Question: I'm trying to produce with R a specific kind of diagram.

This is a description of the diagram that I am trying to obtain:
The variable ("Date") on the x-axis is a factor. Its levels are reported on the x-axis.
Also the variable on the y-axis ("Theme") is a factor, and what is plotted is the proportion of its counts for each "Date" level.
So for example let's consider this database:
'''
data <- data.frame(ID = 1:20, Date = as.factor(c(1,1,1,1, 1, 1,1, 2,2,2,2, 2, 2, 2, 2, 3,3,3, 3, 3)), Theme = as.factor(c("a","b", "b", "c", "c", "c", "c","a","a","a", "a", "b","c", "c","a","a","b","b", "b", "c")))
'''
In R, I managed to produce a stacked bar plot, counting the proportion of Theme values for each Date:
'''
ggplot(data, aes(x = Date)) + geom_bar(aes(fill = Theme), position = 'fill')
'''
My aim is to produce three connecting horizontally, for each x-axis level ("Date"), the proportion of counts of the y-axis variable ("Theme").
I found on the Web one way that could do, but I did not manage to make them work.
'''
ggplot(Theme, aes(Date)) + geom_freqpoly(aes(group = Theme, colour = Theme))
'''
(I found this formula here: <URL>
Thanks for any help!
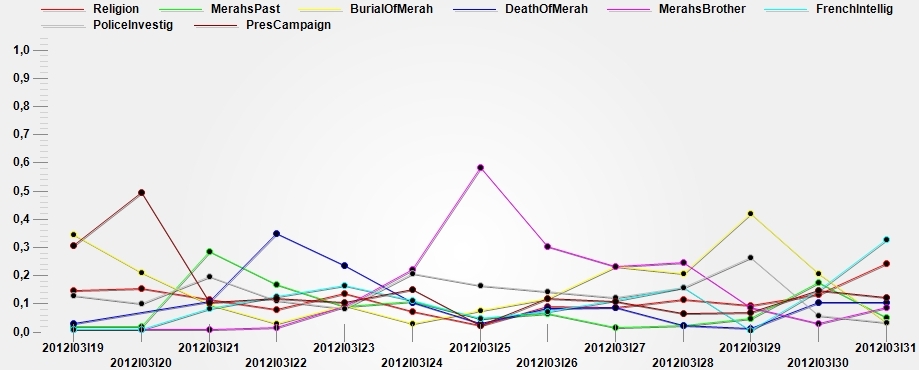
Answer: Thanks to both Simon O'Hanlon and df239.
In the end I managed to obtain what I wanted with this formula:
'''
ggplot(data, aes(Date)) + geom_freqpoly(aes(group = Theme, colour = Theme))
'''
I'm sharing it for others who may land on this page.
Consider that if you declare a variable for the y axis, such as aes(Date, Theme), it will not work!